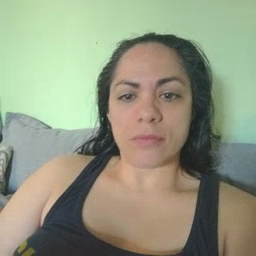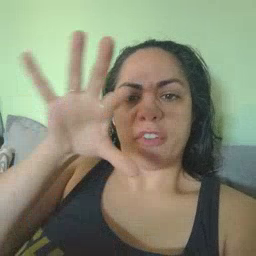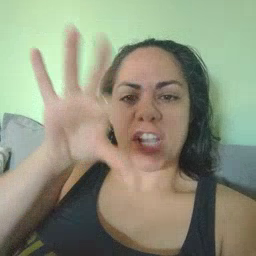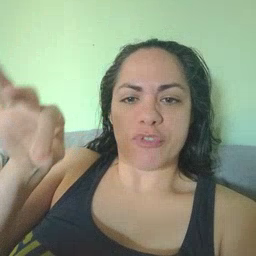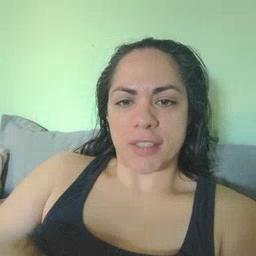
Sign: frenchfries